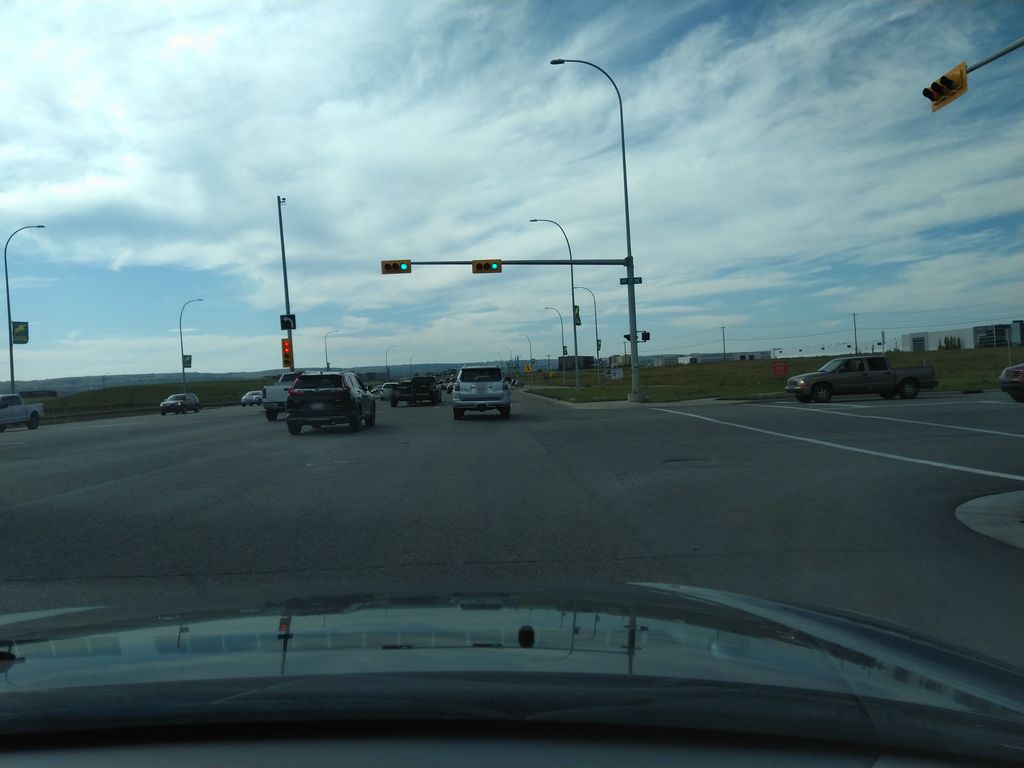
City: calgary